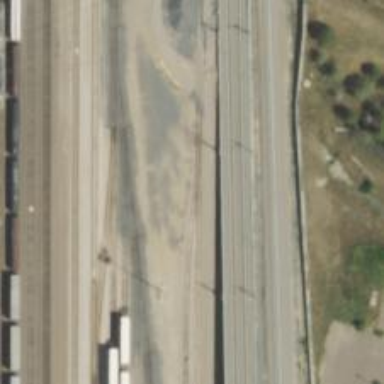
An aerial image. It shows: Railway siding with rails.